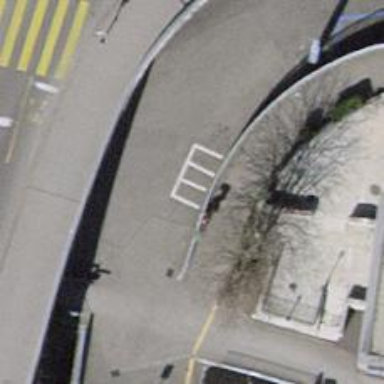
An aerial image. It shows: Motorcycle parking facility.